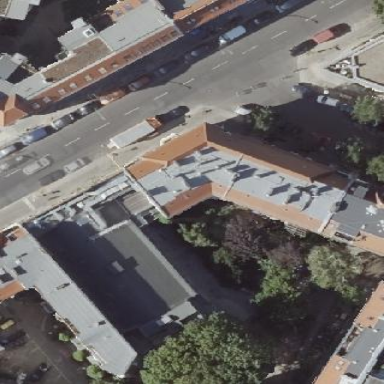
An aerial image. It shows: Cinema building.